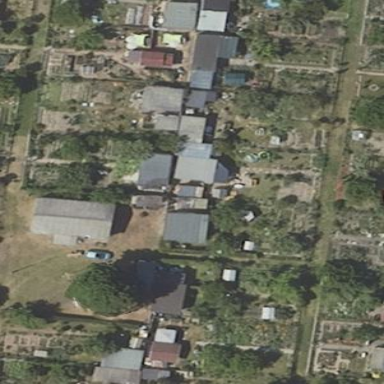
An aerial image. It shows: Area designated for allotments.